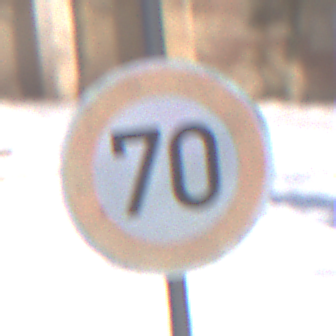
Verkehrszeichen: Geschwindigkeit70
Umgebung: Outdoor, Special
Tageszeit: MorningAfternoon
Wetter: Clear
Licht: Natural
Jahreszeit: Winter
Kontrast: HighContrast